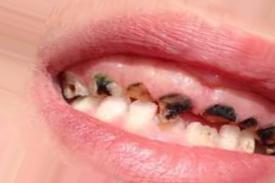
Condition: Caries